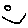
Label: smiley face